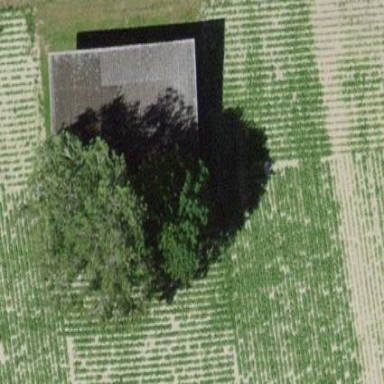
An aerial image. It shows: Shed.